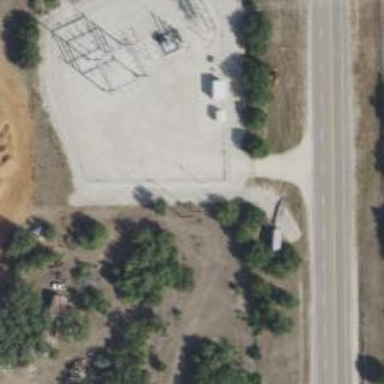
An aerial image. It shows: Outdoor distribution substation protected by fence.